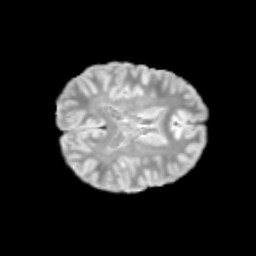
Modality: T2w
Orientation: axial
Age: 12
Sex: female
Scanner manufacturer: siemens
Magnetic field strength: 3 T
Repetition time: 3.8 s
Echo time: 0.07 s